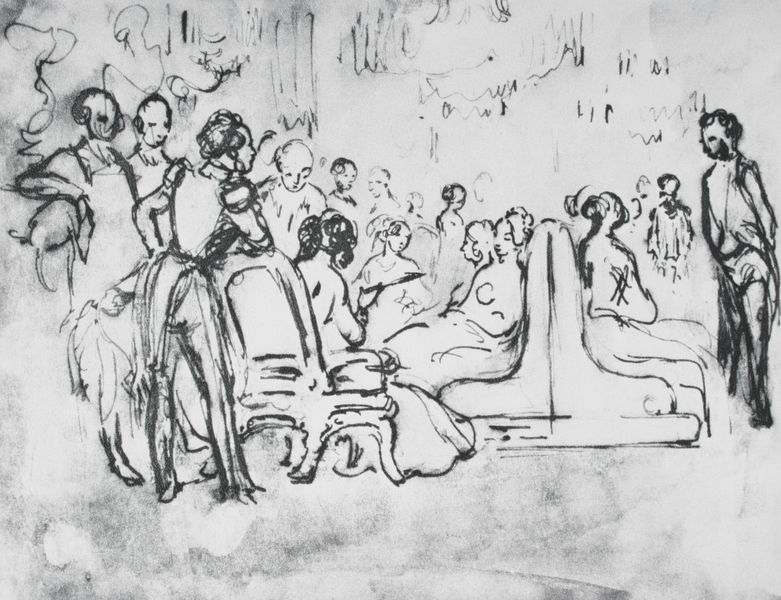
Titel: Au salon, Im Salon
Künstler: Constantin Guys
Standort: London
Institution: British Museum
Schlagwörter: feder, gruppe, kopf, körper, mann, weiß, frauen, menschen, sitzen, damen, elegant, frau, frisur, grau, kleid, kreide, köpfe, lampen, männer, profil, rücken, schwarz, skizze, stuhl, stühle, zeichnung, haus, ball, fest, gesellschaft, gespräch, herren, tanz, feier, wand, kleidung, mensch, stehen, rückenlehne, rauch, boden, haare, interieur, sessel, sitzend, stehend, blatt, oper, locken, vornehm, beine, sofa, armlehne, umrisse, unterhaltung, studie, rede, modern, linien, bank, saal, figuren, kronleuchter, leuchter, lüster, doppelsofa, warten, laviert, tusche, kohle, schwarzweiß, uniform, entwurf, bänke, empfang, riß, fragen, auffordern, zeichnung salon, zeichnund